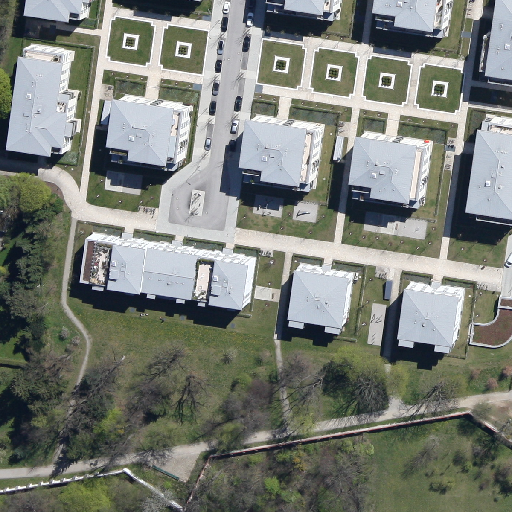
Referring expression: impervious surface